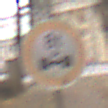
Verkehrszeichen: TatsaechlicheAchslast
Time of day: Midday
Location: Outdoor (Nature)
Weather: Overcast
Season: NotSpecified
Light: Natural